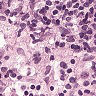
Metastatic tissue present: no